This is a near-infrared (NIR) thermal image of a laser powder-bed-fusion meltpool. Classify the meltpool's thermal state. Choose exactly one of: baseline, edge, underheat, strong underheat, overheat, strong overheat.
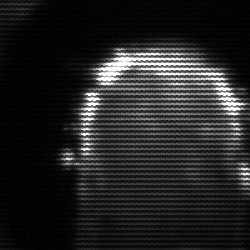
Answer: baseline